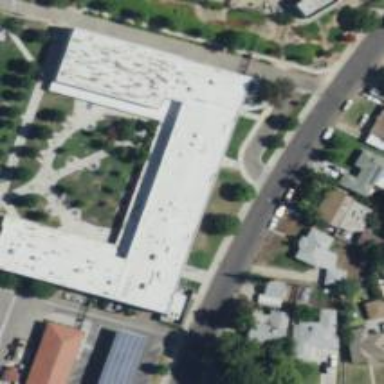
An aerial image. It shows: School building.